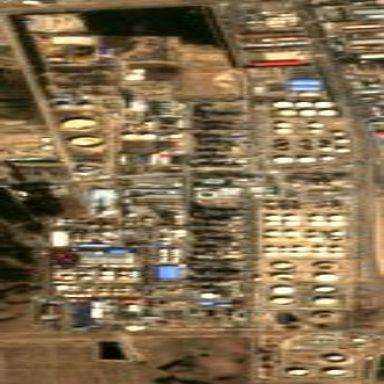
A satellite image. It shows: Industrial area with refinery.